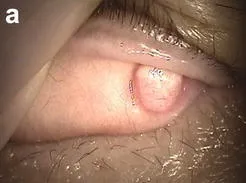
Anterior segment photography of a conjunctival hypertrophic scar at preoperative.
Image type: ophthalmic_imaging (slit_lamp_photograph)